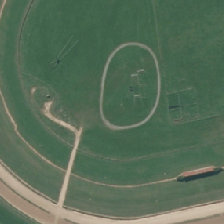
Land cover: urban_parkland